Interaction volume radius: 5 \u00c5
Interaction volume height: 30 \u00c5
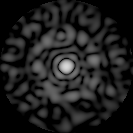
Disorder parameter: 0.8498